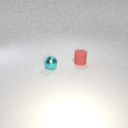
small red rubber cylinder to the right of small cyan metal sphere